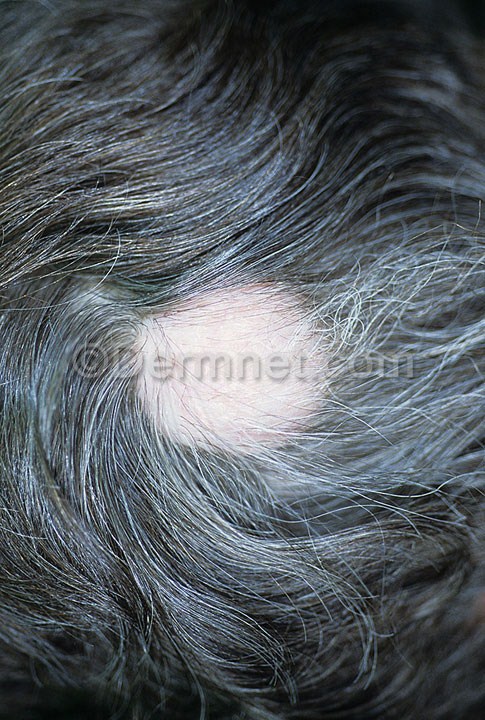
Disease: Hair Loss Photos Alopecia and other Hair Diseases